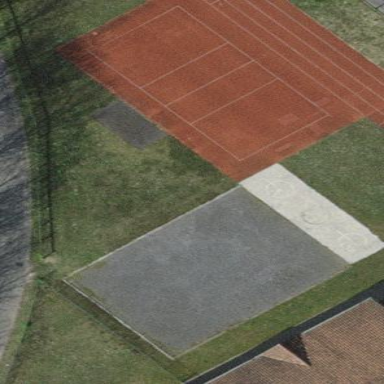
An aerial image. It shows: Tartan athletics pitch for leisure and sports activities.